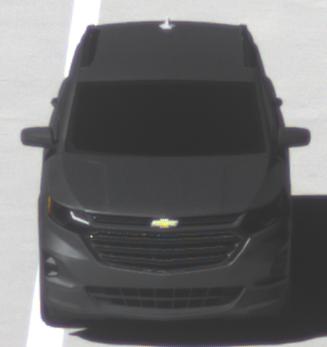
Make: Chevrolet
Model: Equinox
Detailed model: Gen. 2
Model produced from: 2015
Model produced until: 2017
Doors: 5
Color: gray
Road condition: dry road
Daytime: midday
Contrast: high contrast